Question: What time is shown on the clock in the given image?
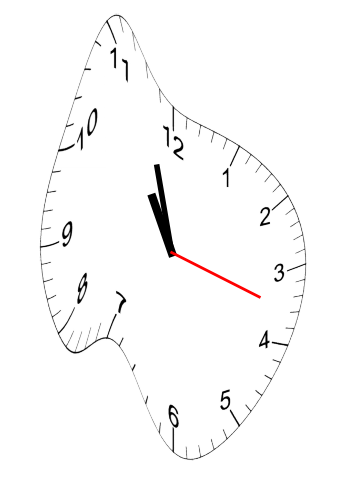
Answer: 10:57:18